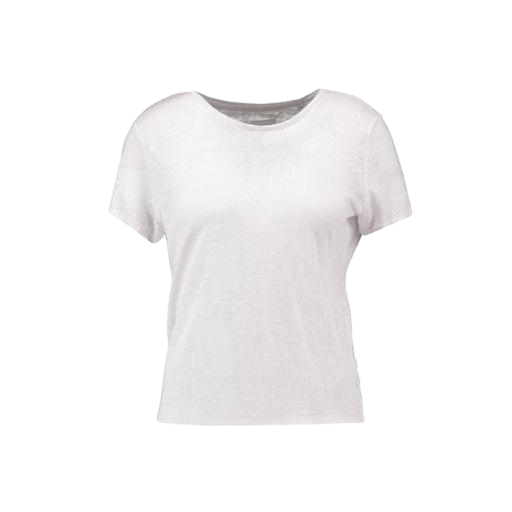
white petite t-shirt only macy, only white t-shirt, mid t-shirt, white background